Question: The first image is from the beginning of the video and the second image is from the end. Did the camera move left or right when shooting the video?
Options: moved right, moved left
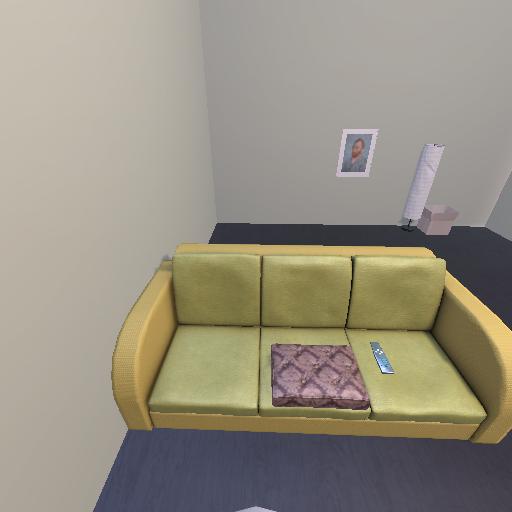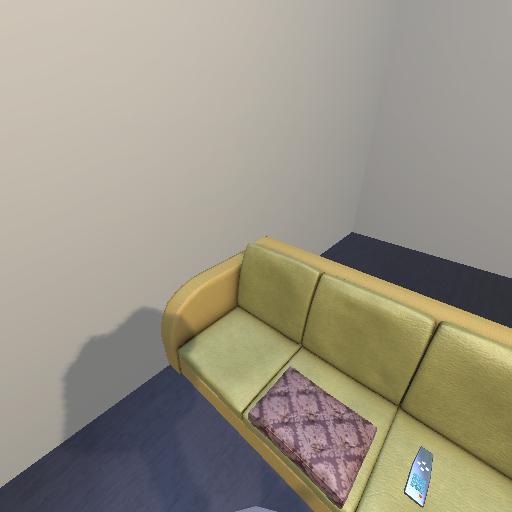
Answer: moved right